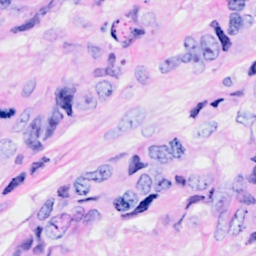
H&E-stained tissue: Breast